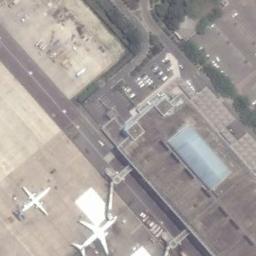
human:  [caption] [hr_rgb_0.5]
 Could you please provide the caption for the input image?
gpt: There are many houses and two airplanes on the airport .